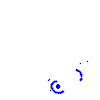
Particle: proton